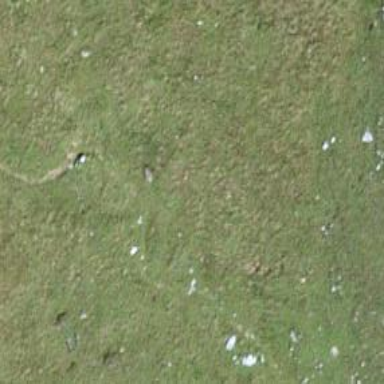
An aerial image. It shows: Path covered in grass.